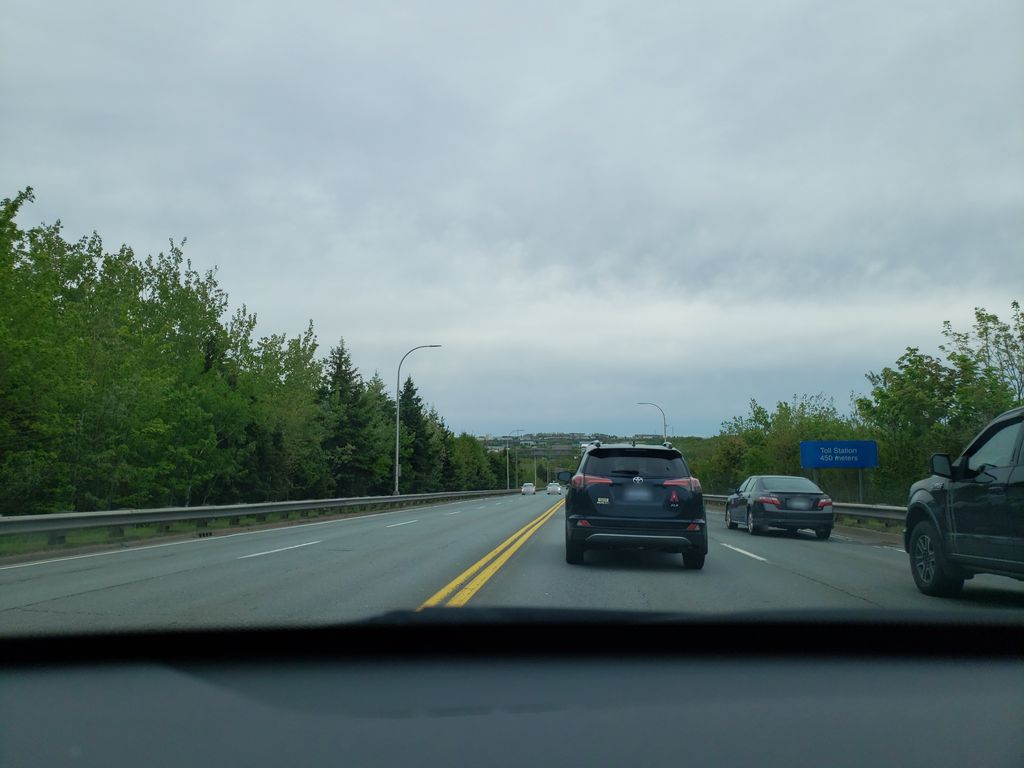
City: halifax